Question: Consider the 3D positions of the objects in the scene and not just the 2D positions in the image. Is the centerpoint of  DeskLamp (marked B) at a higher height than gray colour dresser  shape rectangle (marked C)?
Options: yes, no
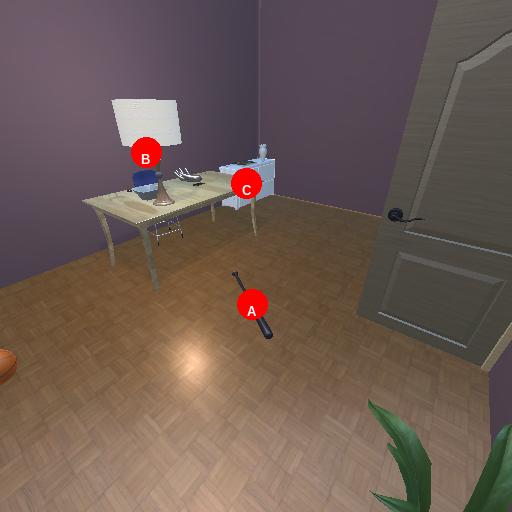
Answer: yes